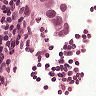
Metastatic tissue present: yes